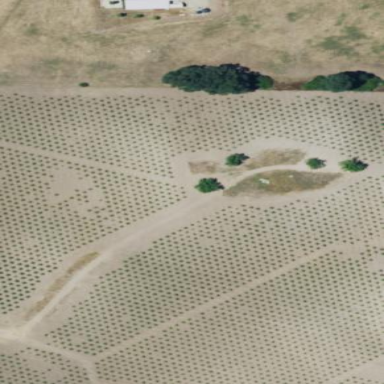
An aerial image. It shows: Vineyard where grapes are grown.